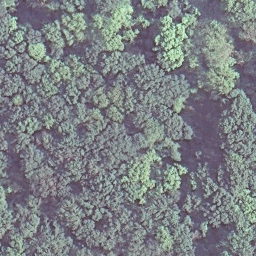
Label: forest